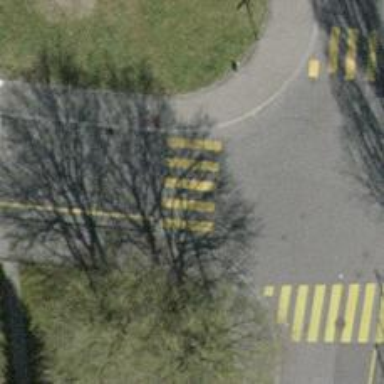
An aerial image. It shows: Marked crossing on the road.